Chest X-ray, AP view. Patient: 26 years old, sex M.
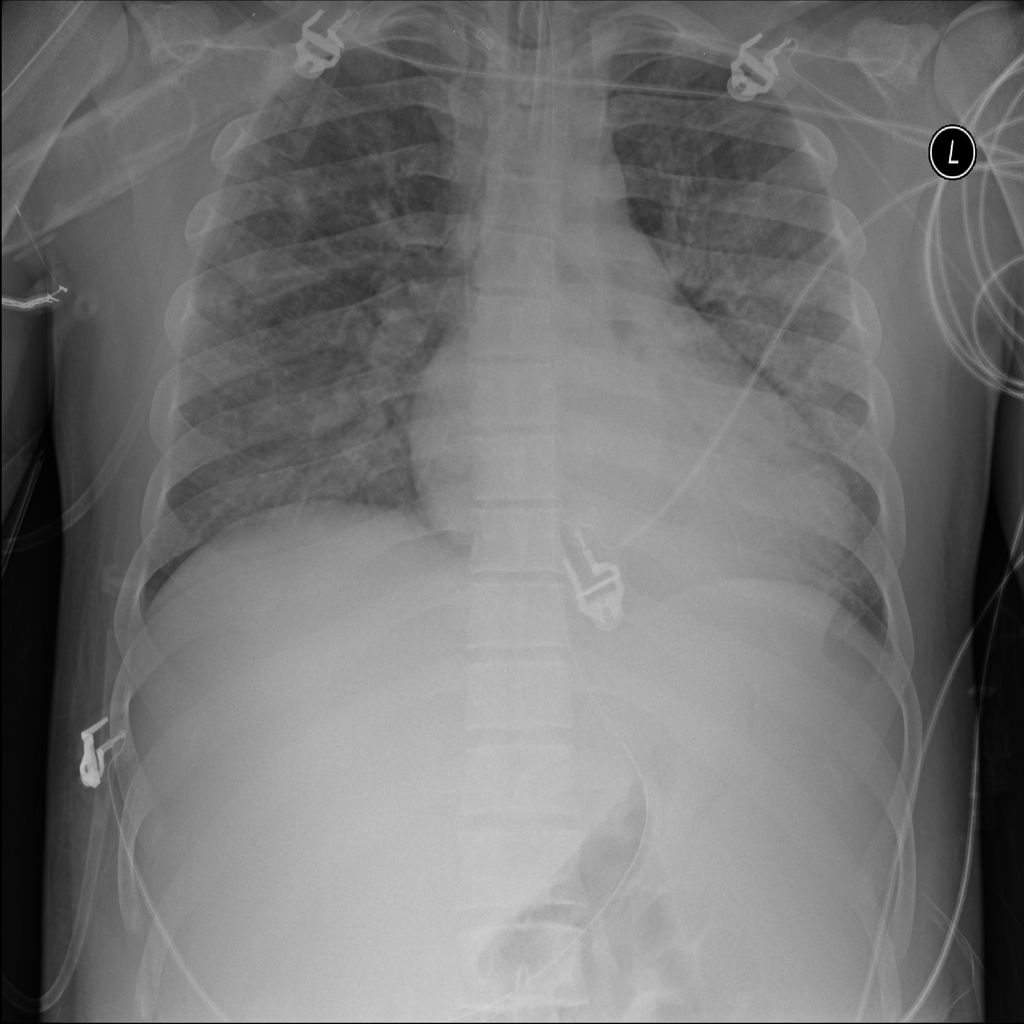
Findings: No Finding